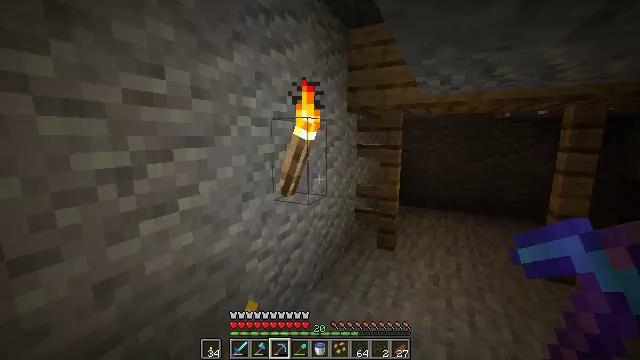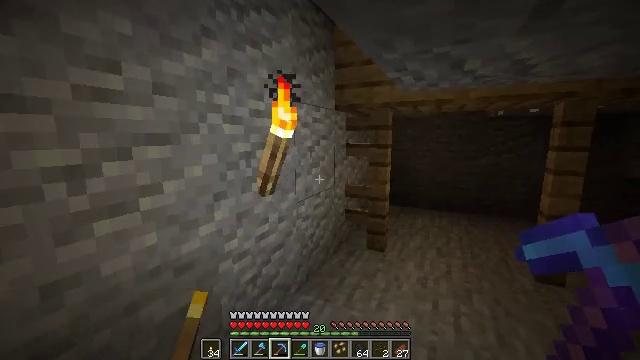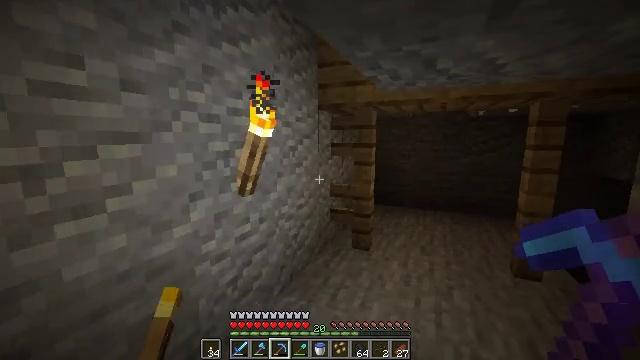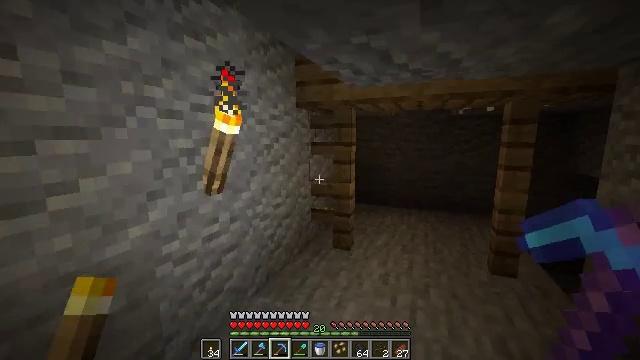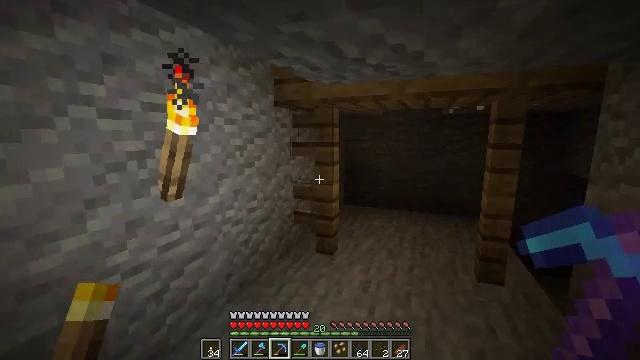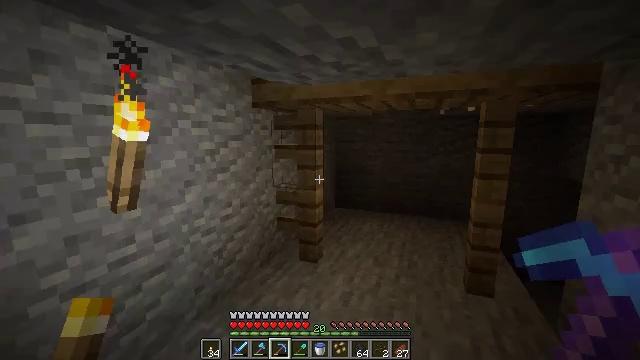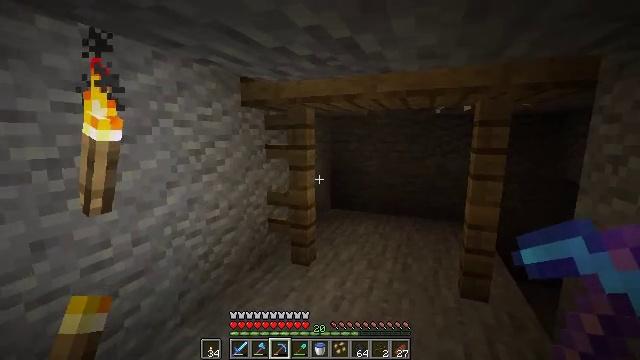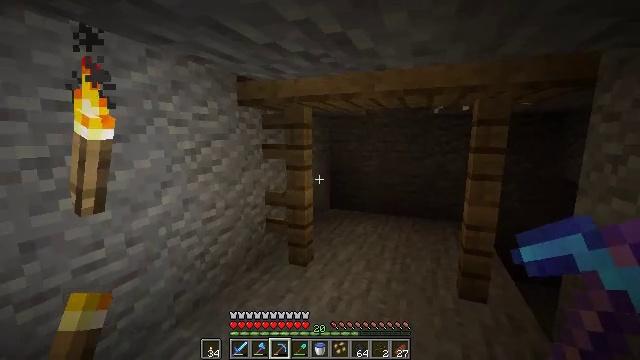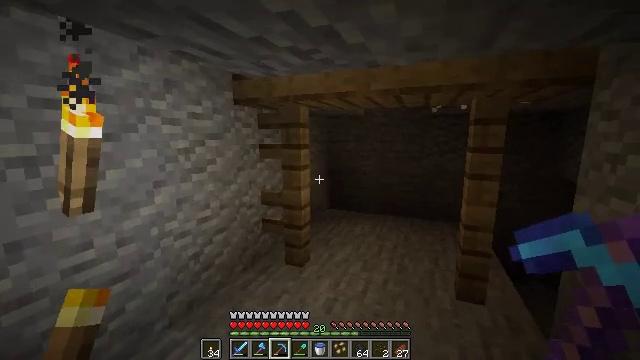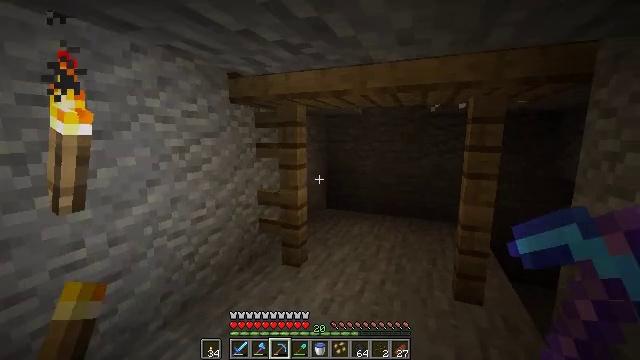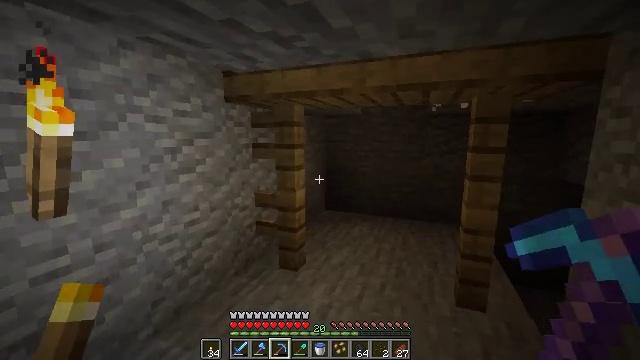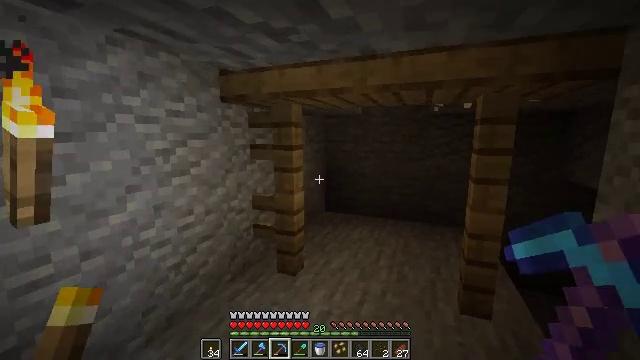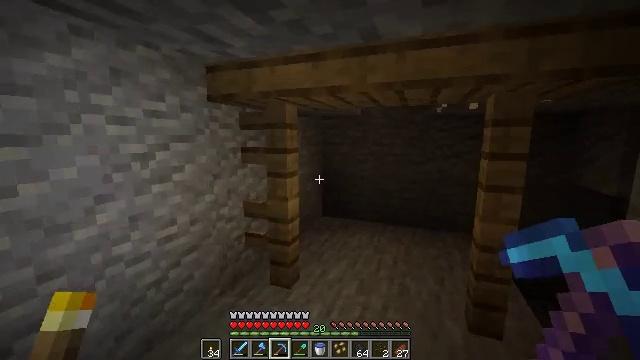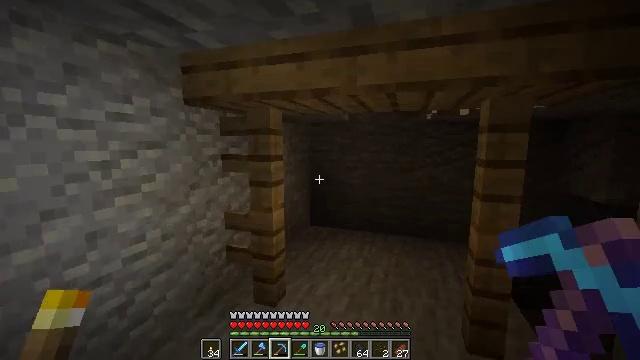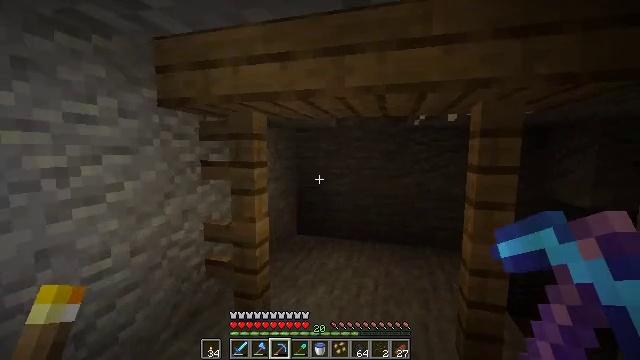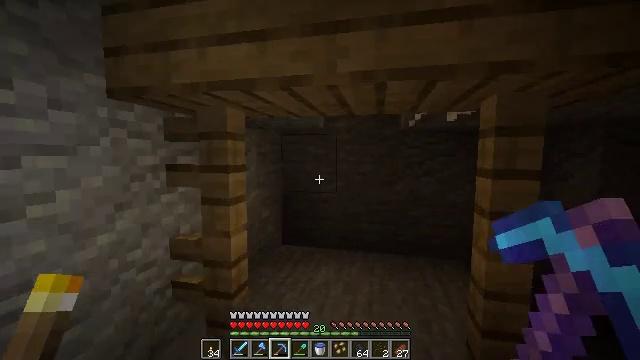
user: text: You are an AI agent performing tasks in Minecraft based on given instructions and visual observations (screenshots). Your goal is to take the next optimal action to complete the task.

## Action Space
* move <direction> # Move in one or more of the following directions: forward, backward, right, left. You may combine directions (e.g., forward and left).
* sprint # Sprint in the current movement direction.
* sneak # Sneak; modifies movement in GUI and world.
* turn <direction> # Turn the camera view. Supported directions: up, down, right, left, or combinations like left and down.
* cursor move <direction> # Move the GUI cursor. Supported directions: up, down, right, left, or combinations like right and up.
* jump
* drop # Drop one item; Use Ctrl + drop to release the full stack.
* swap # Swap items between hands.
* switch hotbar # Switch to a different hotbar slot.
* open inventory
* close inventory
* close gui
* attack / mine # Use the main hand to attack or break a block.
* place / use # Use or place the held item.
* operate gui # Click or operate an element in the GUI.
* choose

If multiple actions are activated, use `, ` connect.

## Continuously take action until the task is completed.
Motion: motion action
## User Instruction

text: Collect cobweb using shears for string.
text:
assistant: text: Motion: move right
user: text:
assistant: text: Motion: move right, turn right
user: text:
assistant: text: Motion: move forward and move right, turn right
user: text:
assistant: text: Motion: move forward and move right
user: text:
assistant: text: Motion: move forward and move right
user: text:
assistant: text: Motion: no_op
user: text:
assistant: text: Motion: no_op
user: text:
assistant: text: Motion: no_op
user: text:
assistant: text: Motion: no_op
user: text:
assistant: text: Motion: move forward
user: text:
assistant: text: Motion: move forward
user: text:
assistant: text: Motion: move forward
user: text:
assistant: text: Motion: move forward, turn right and up
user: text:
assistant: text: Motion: move forward, turn right and up
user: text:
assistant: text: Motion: move forward, turn right and up
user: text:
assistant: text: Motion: move forward, turn right
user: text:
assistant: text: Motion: move forward, turn right
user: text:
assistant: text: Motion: move forward, turn right and up
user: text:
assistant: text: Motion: turn right and up
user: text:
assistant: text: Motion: no_op
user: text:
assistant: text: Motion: no_op
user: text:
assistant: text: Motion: move forward, turn right and up
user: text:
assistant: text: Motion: move forward, turn right and up
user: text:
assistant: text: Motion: move forward, turn right and up
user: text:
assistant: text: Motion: move forward, turn right
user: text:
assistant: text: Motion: no_op
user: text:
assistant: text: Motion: no_op
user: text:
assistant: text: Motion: move forward
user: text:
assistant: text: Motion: move forward, turn right and up
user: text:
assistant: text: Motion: move forward, turn up